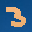
Label: 3